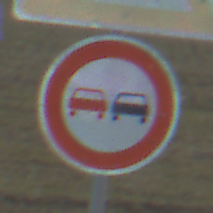
Verkehrszeichen: Ueberholverbot
Zusatzzeichen oben: KurveLinks
Umgebung: Outdoor, RoadRail
Tageszeit: SunriseSunset
Wetter: PartlyCloudy
Licht: Natural
Jahreszeit: NotSpecified
Kontrast: LowContrast